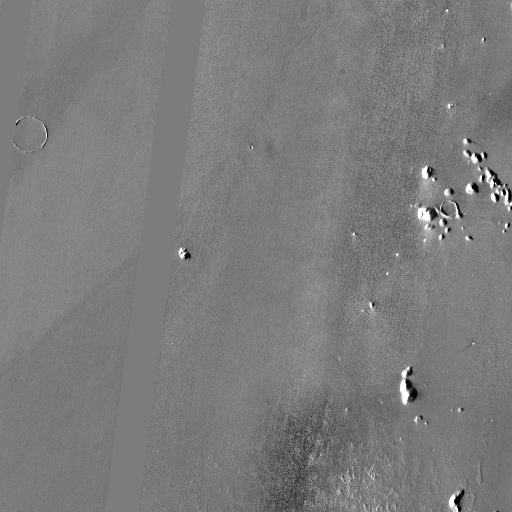
Crater classes present: Background, Other